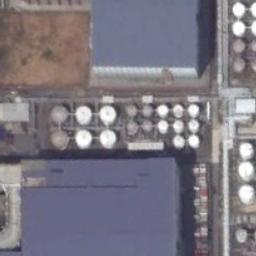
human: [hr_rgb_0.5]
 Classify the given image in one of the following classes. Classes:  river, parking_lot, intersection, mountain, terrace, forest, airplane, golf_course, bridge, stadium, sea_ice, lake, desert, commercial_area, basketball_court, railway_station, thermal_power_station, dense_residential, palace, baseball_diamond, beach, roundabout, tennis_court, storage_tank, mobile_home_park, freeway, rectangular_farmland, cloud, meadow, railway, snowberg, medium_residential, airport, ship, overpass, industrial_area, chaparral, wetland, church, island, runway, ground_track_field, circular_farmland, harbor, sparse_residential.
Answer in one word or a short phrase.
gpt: storage_tank